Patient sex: M
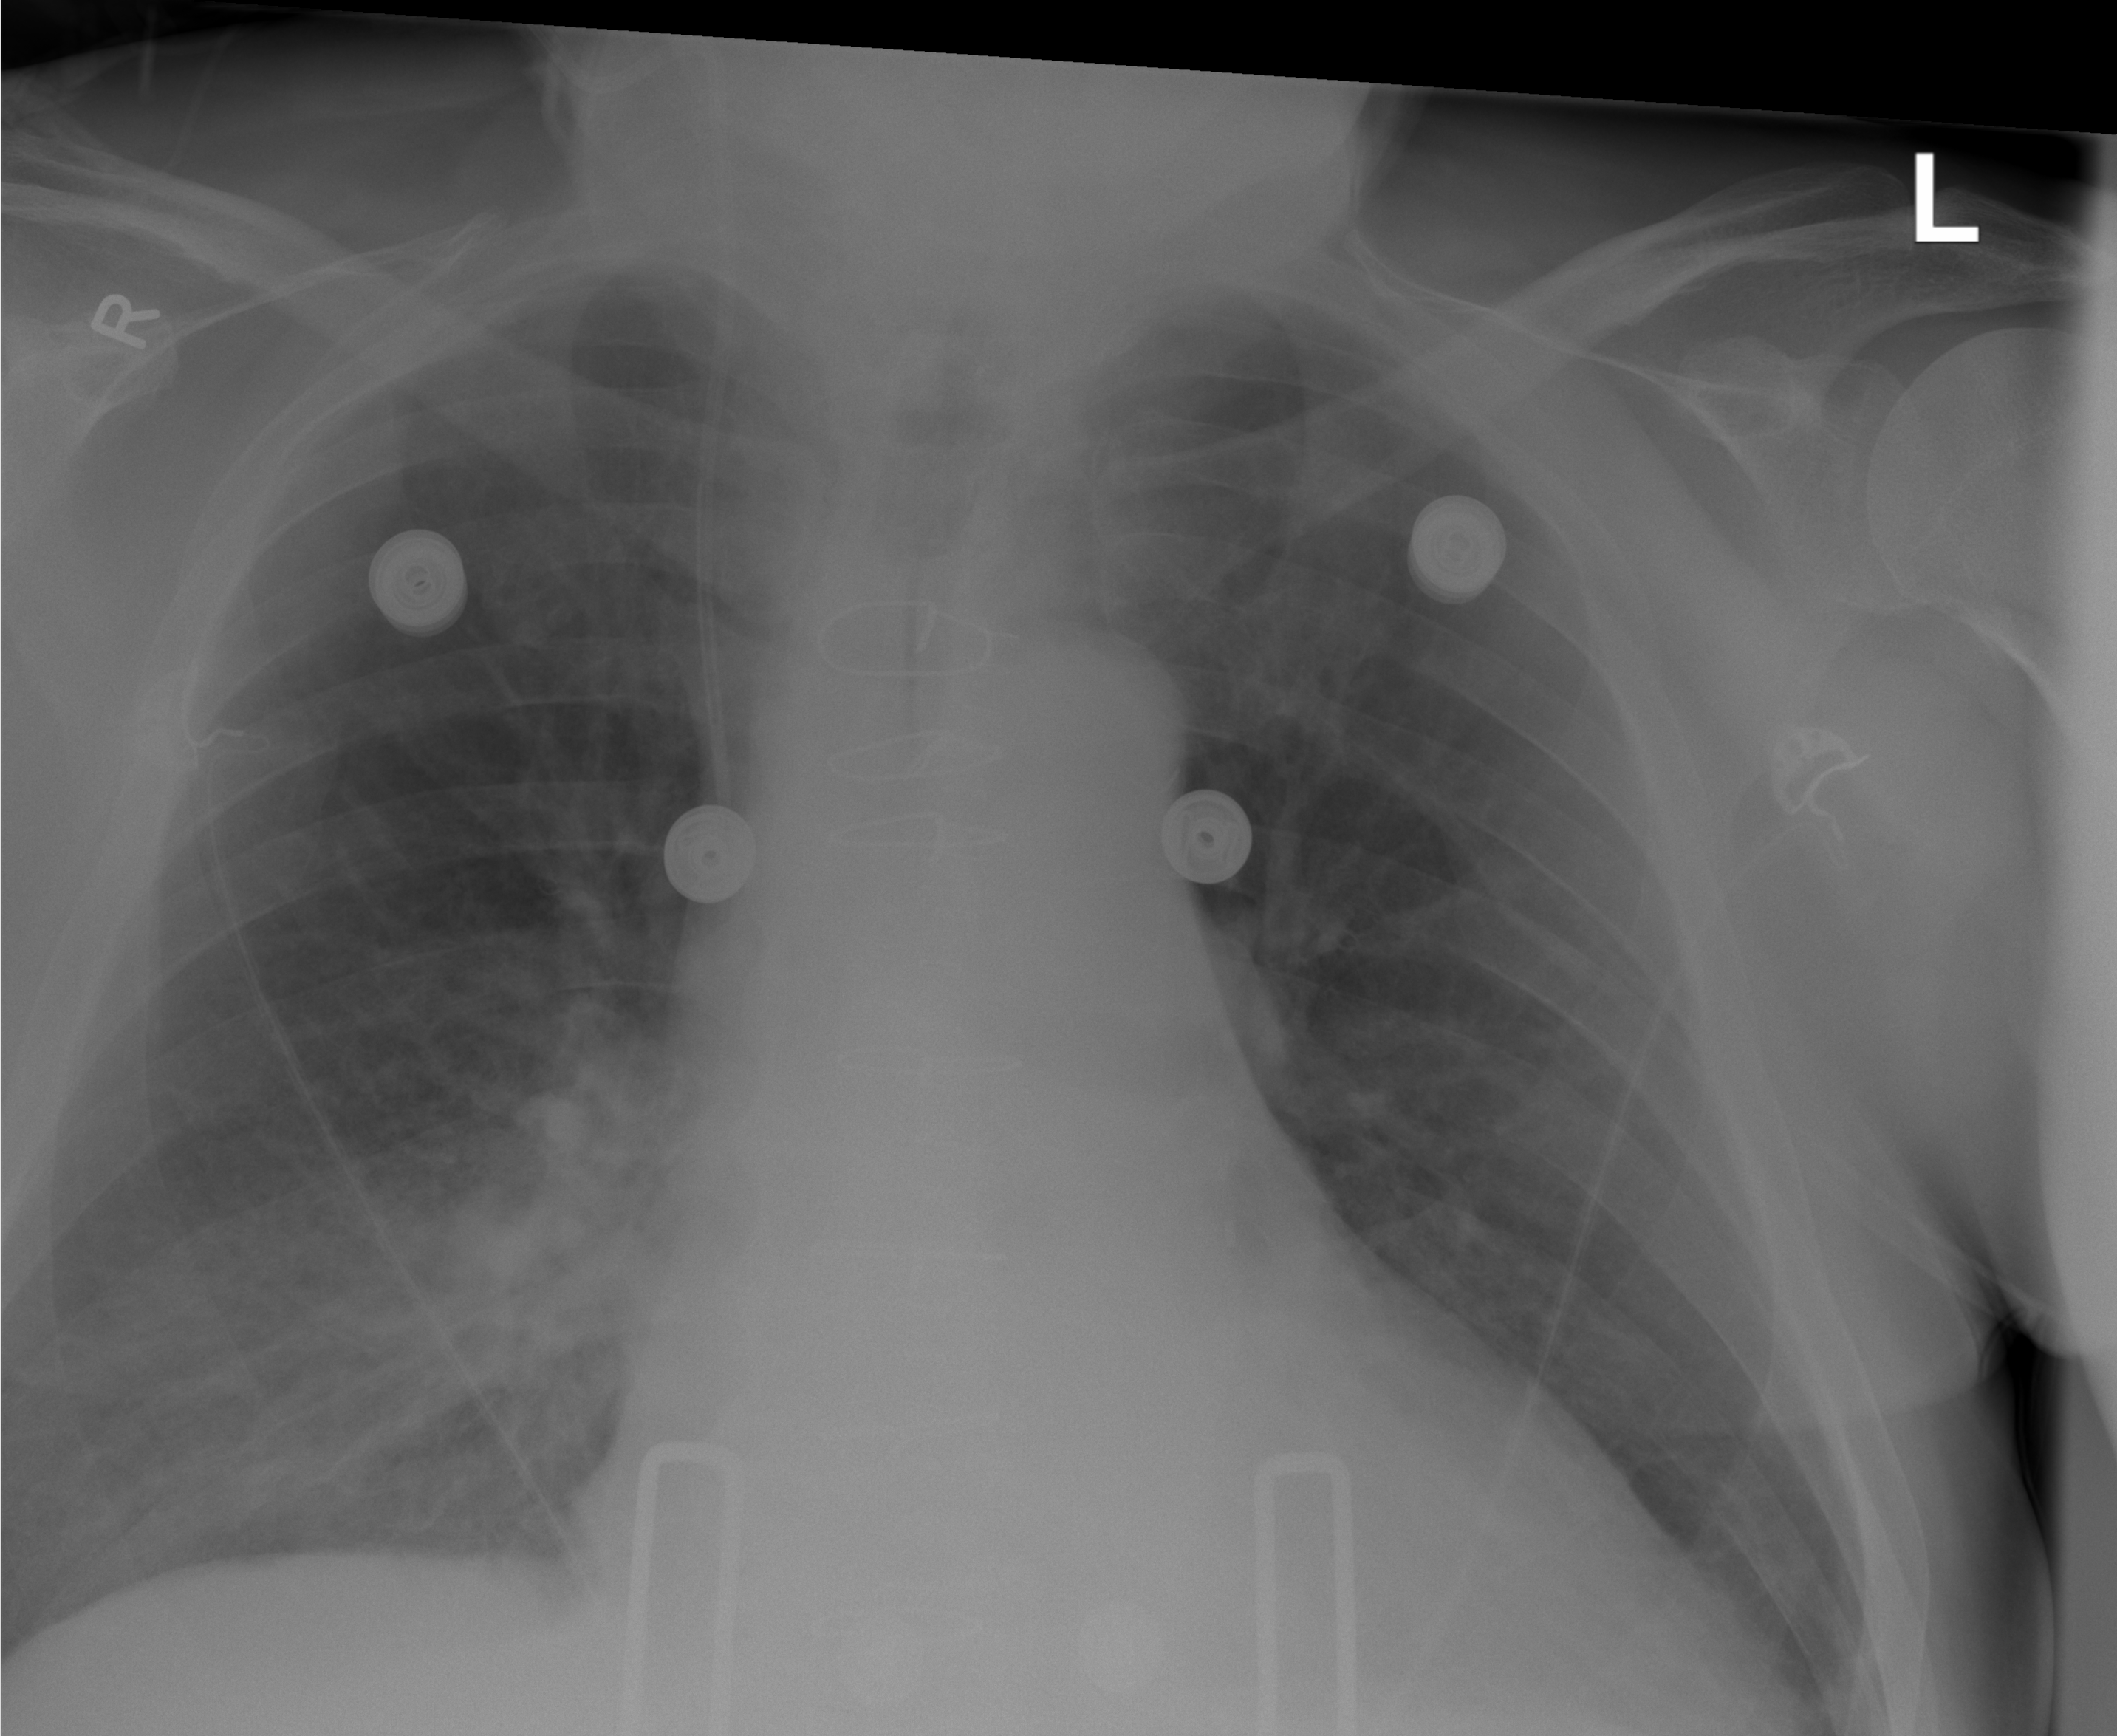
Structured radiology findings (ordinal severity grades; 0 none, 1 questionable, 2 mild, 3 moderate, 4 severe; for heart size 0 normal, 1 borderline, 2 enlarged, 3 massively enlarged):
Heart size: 2
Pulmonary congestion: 0
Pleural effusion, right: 0
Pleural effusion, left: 0
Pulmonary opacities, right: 3
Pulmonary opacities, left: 0
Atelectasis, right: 2
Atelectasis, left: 0